Field crop: maize
Growth stage: 2
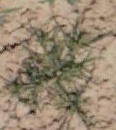
Species: salsola